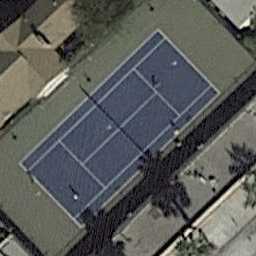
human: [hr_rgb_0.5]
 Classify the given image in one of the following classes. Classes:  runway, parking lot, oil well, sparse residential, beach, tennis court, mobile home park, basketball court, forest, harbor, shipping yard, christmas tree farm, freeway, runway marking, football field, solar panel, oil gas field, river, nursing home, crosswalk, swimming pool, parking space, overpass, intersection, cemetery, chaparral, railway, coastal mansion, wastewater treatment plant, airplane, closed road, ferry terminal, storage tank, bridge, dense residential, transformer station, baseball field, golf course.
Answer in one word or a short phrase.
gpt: tennis court